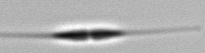
Label: Cylindrotheca